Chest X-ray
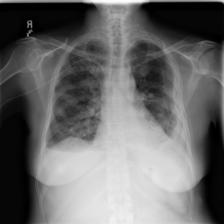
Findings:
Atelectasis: negative
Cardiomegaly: negative
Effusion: positive
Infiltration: positive
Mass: negative
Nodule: negative
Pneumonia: negative
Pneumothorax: negative
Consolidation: negative
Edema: negative
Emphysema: negative
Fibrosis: negative
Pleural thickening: negative
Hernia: negative